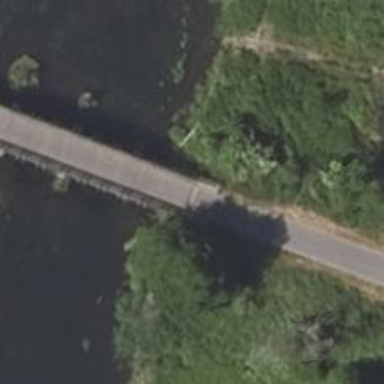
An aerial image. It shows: Unclassified road with bridge.